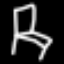
Label: chair